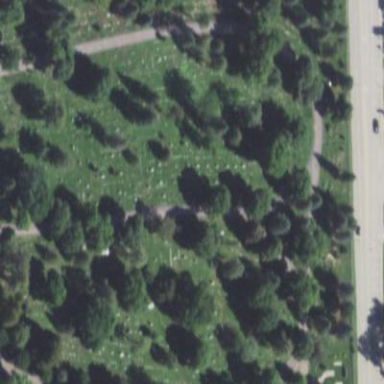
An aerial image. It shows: Sector within cemetery.